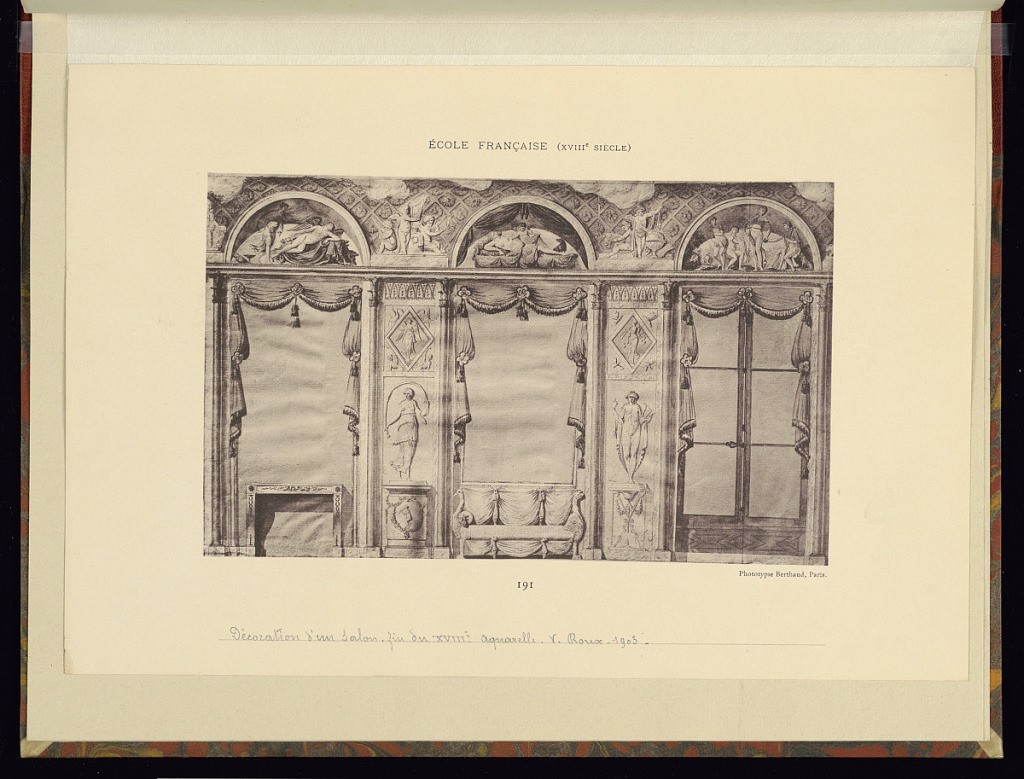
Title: Interior Wall Elevation
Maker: Berthaud frères, French, 1889 – 1911
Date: late 19th–early 20th century
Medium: Collotype on paper
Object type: Photograph
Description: Collotype reproduction of an 18th-century interior wall elevation with a central sofa niche, to the right a set of doors, and to the left a mantlepiece. The decoration features neoclassical motifs. Above each section, semi-circular over panels with classical scenes and figures. With putto in between. The background pattern is coffered or a large floral diaper pattern. Vertical panels in between each section features figures on plinths and profile vignettes with animals and insects. The plate is signed and numbered with an inscription in graphite, dating the collotype to 1903.